Question: I started using SSH based authentication to push/pull to/from my github remotes.
For any git related work, I used the default terminal present in Ubuntu.
The problem started when I switched to Visual Studio Code a few weeks ago. VSCode has some git features, and this results in a prompt every few minutes.

This prompt is displayed/drawn over any window. The keyboard cursor changes focus from the current working window to this prompt window. The problem further exacerbates if you are using multiple monitors.
My main questions are -
1. Why does this happen?
2. What kind of access am i providing to Visual Studio Code?
3. Will the key be decrypted and VSCode will have access to my private SSH key forever?
I hadn't set up the 'ssh-agent' till now. So, i followed <URL> to add my private key to the 'ssh-agent'. I thought that once I set 'ssh-agent' up and VSCode needed access to my private key, the 'ssh-agent' would handle it instead.
But that didn't stop the prompts either, which makes me think that VSCode needs direct access to my decrypted private SSH keys.
At this point, the prompts were coming up every few minutes and disturbing my workflow and I found [this answer][3] which showed me the way to make VSCode stop fetching any git realted changes automatically.
And this is where things stand as of now.
I really think that VSCode is a good editor. Much better than Atom. And I really want to use its inbuilt git functions but I won't allow it access to my private SSH keys.
I went have visited almost all the community resources of VSCode listed on <URL> but I couldn't get a good answer on this.
I am running Ubuntu 16.04.2 with git version 2.7.4
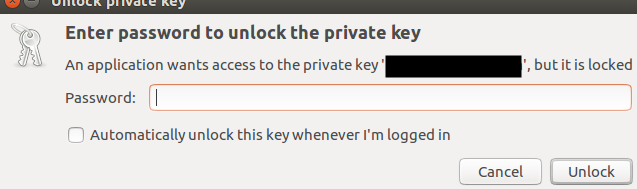
Answer: > Why does this happen?
It is a gnome-keyring, not the 'ssh-agent'.
> What kind of access am i providing to Visual Studio Code?
It is only allowed to access the remote server (github) using your credentials (probably you configured it to do so).
> Will the key be decrypted and VSCode will have access to my private SSH key forever?
No. The key is decrypted but NEVER available to calling application (in this case VSCode). The code is decrypted inside of 'gnome-keyring' and the application has only access to request signatures using this key.